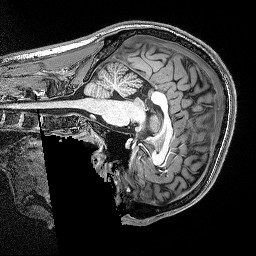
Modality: T1w
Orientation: sagittal
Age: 21
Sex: male